Interaction volume radius: 5 \u00c5
Interaction volume height: 15 \u00c5
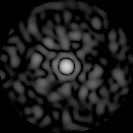
Disorder parameter: 0.8356